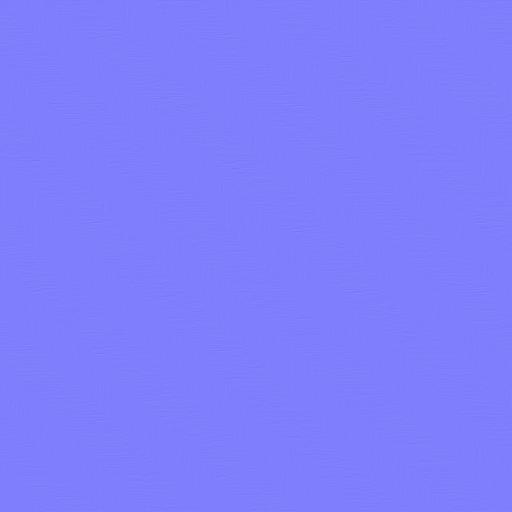
brown floor flooring herringbone parquet red wood wooden